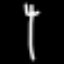
Label: fork